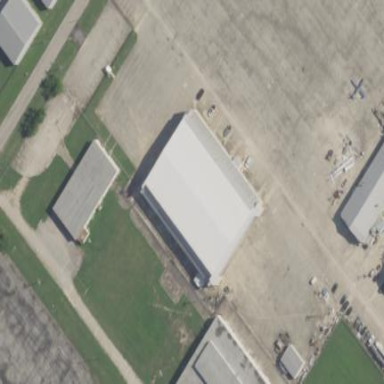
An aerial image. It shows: Museum housed in hangar.